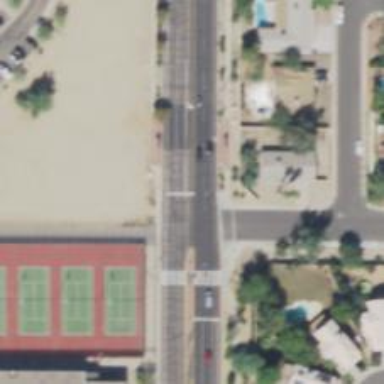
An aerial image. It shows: Solid stop line on the road marking.